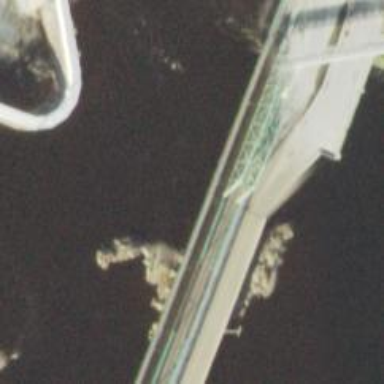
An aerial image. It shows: Bridge with embedded rails. It is part of trunk highway.